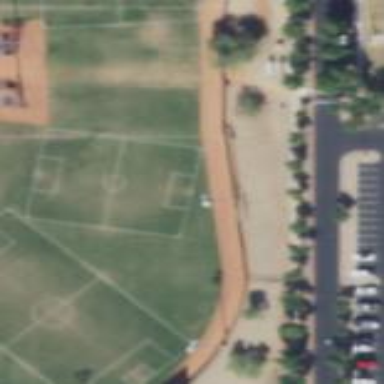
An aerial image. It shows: Soccer pitch with grass surface for leisure land.